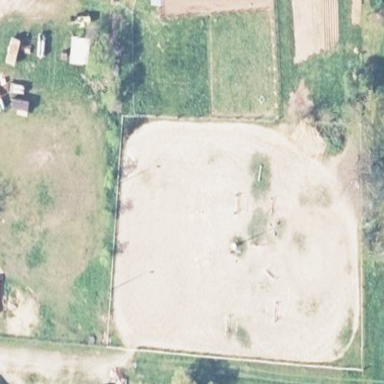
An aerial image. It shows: Equestrian pitch used for leisure and sports activities.